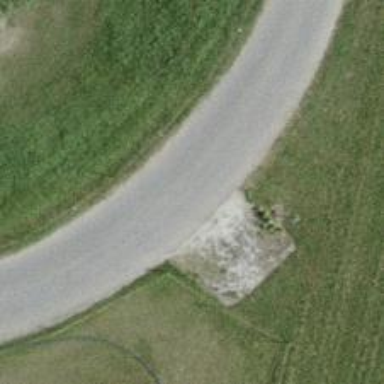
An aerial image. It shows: Unclassified road.